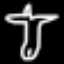
Label: airplane